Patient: sex F, age 77
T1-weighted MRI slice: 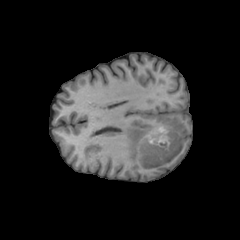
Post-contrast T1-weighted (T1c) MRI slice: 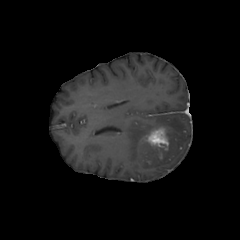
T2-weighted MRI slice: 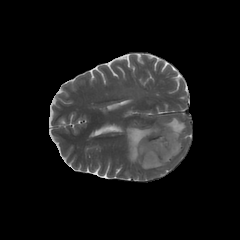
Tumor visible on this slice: yes
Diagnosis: Glioblastoma, IDH-wildtype
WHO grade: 4